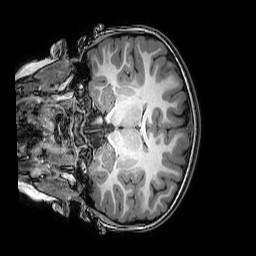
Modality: T1w
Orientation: coronal
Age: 7
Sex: female
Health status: healthy